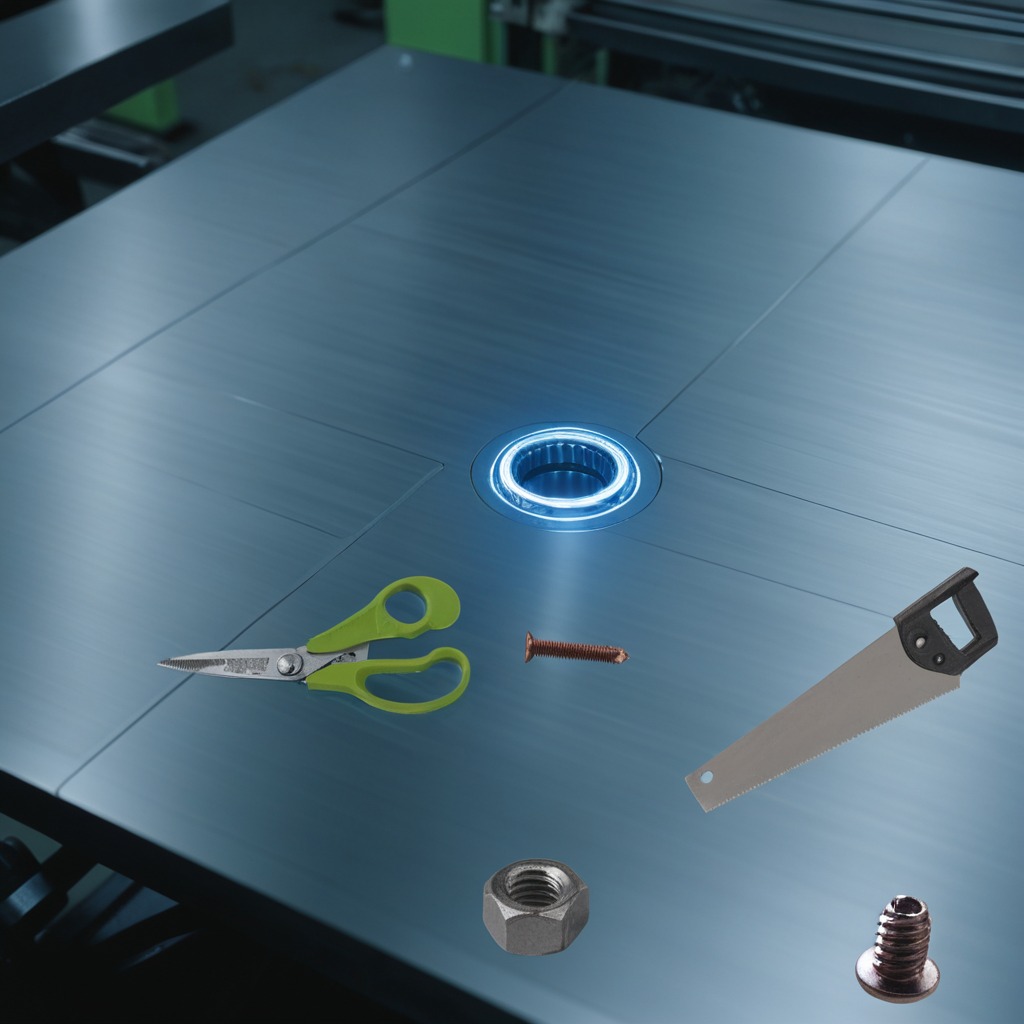
A metal machine screw, an iron nail, a handheld metal saw, a metal nut, and a pair of scissors are lying on a metal table in a machine shop under fluorescent lights.